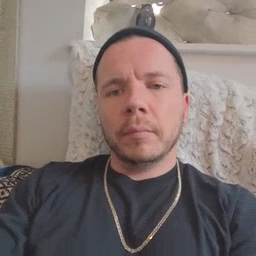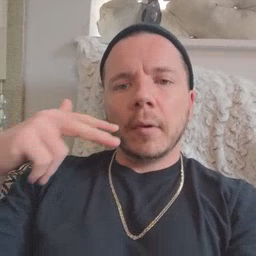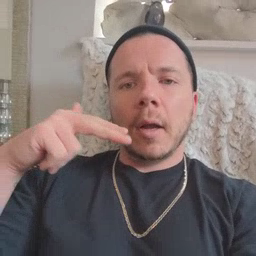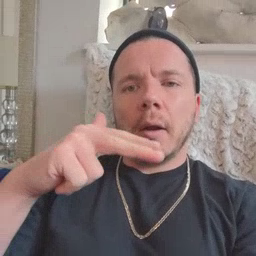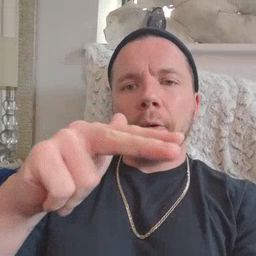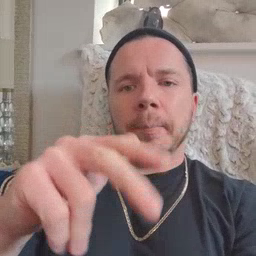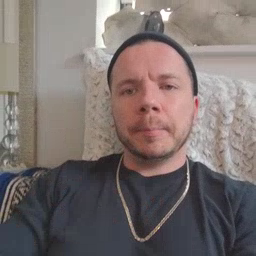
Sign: helicopter